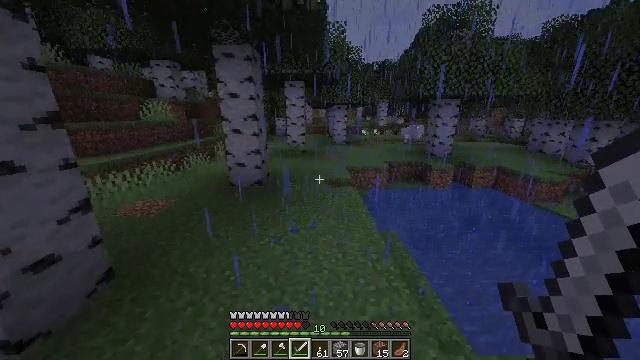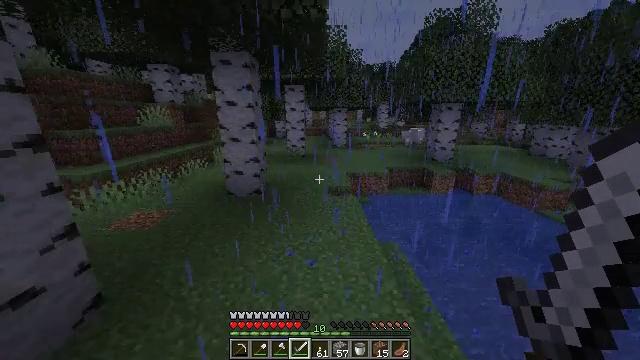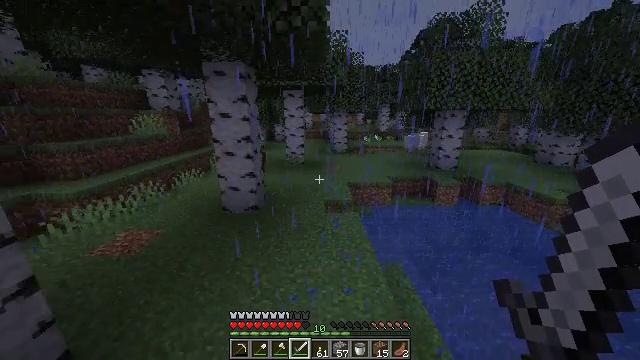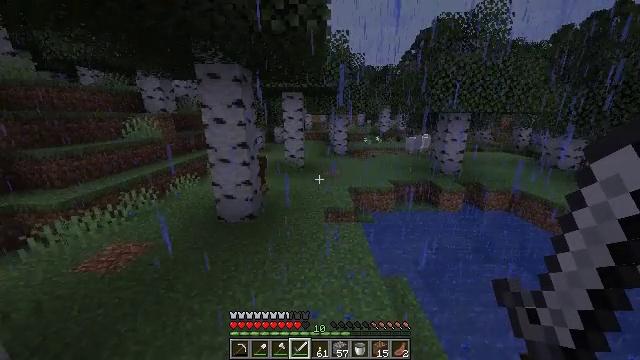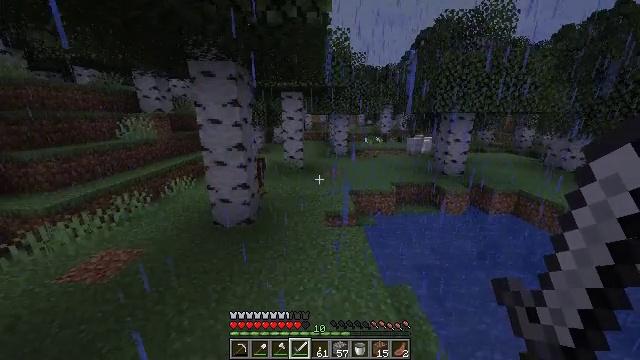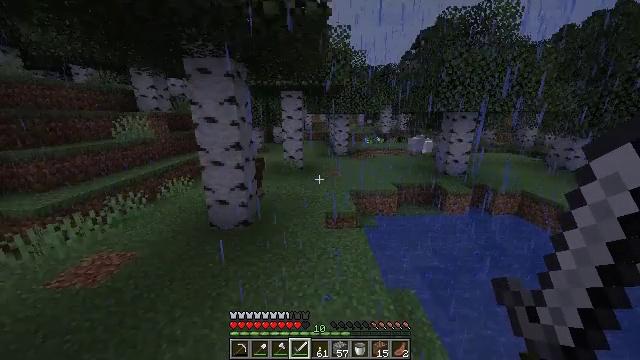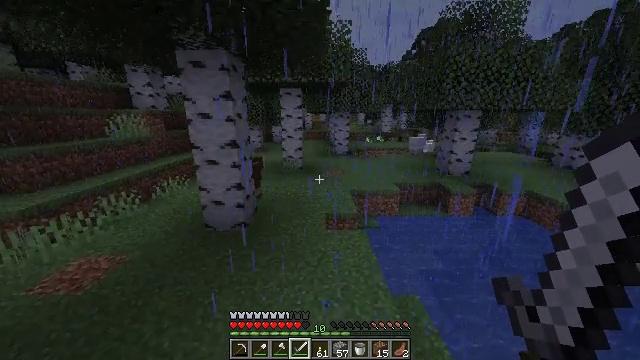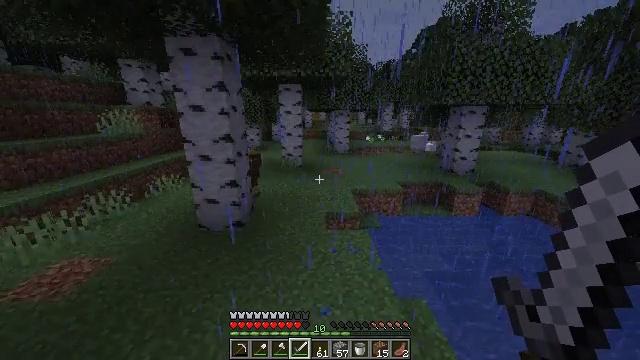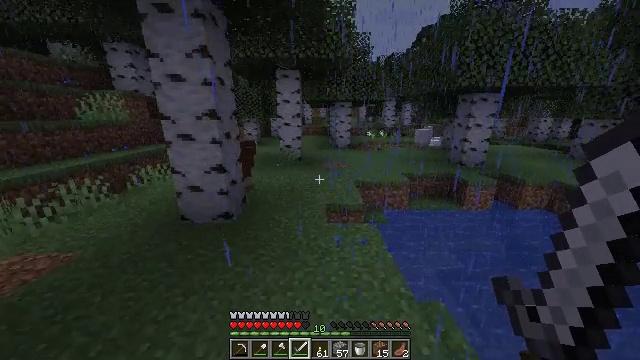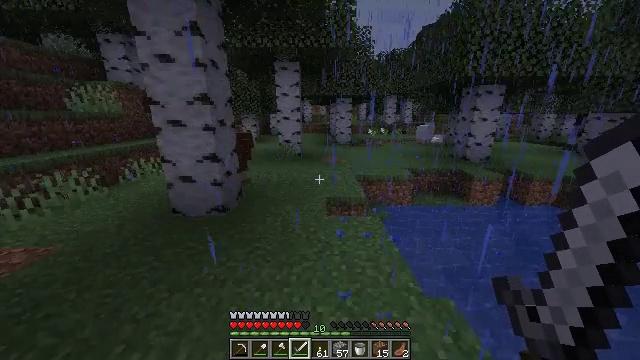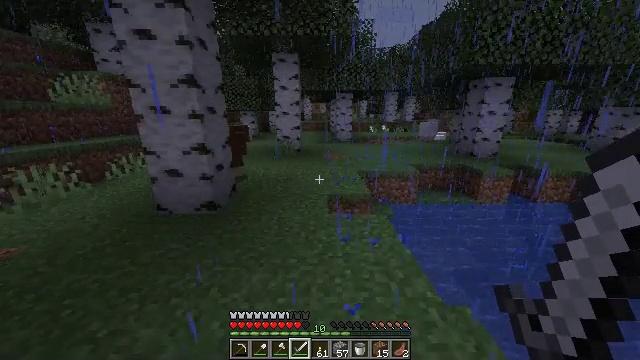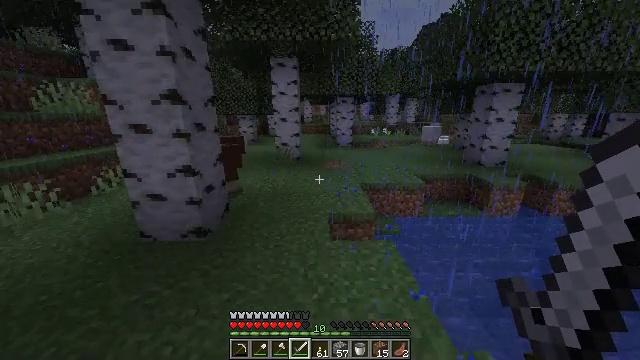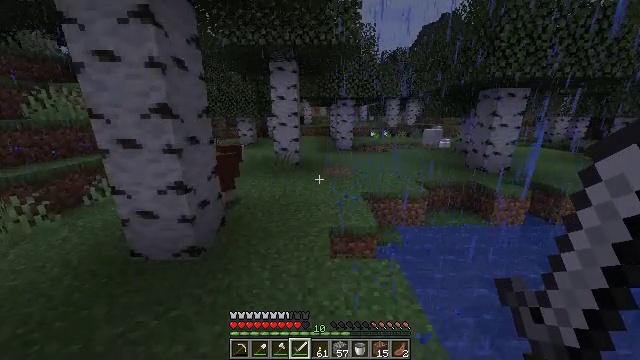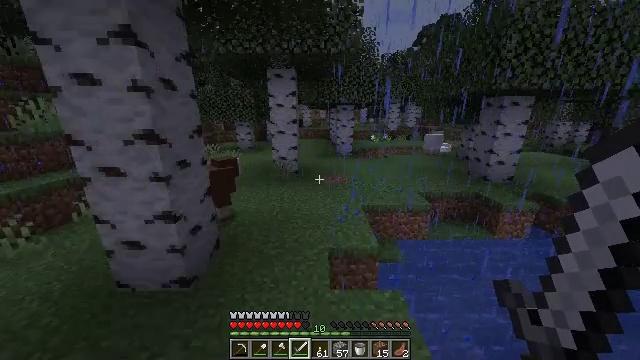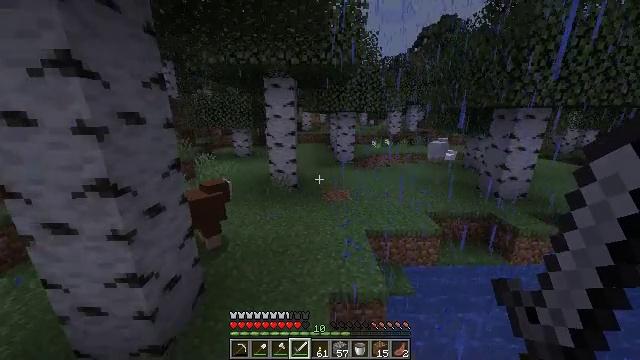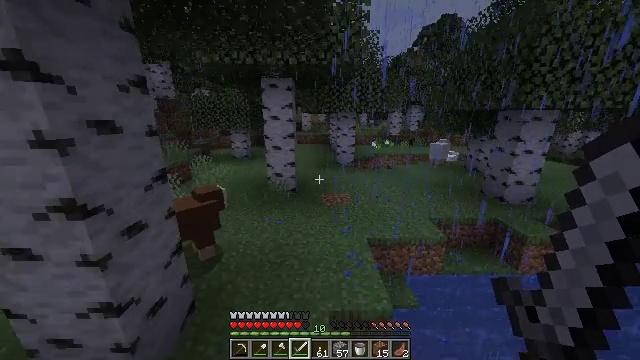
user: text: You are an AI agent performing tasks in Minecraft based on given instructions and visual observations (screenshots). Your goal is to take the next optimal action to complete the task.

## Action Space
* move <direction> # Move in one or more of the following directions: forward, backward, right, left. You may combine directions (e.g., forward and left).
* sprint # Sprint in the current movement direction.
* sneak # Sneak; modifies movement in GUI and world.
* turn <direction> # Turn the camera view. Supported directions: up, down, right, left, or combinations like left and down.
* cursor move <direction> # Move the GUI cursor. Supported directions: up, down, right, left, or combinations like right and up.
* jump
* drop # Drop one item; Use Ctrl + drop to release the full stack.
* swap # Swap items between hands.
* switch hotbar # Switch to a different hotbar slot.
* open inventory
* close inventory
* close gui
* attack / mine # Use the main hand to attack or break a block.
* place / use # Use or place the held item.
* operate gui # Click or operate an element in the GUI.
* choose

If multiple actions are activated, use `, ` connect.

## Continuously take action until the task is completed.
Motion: motion action
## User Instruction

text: Gather birch leaves using hands or shears.
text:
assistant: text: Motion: move forward, sprint, jump
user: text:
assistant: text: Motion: move forward, sprint, jump
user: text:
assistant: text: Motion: move forward, sprint, jump
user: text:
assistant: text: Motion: move forward, sprint, jump
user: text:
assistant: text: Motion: move forward, sprint, jump
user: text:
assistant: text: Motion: move forward, sprint, jump
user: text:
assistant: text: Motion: move forward, sprint, jump
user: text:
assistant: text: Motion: move forward, sprint, jump
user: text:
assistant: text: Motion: move forward, sprint, jump
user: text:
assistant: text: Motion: move forward, sprint, jump
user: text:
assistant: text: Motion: move forward, sprint, jump
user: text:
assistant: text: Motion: move forward, sprint, jump
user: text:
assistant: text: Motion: move forward, sprint, jump
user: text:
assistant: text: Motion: move forward, sprint, jump
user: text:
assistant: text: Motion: move forward, sprint, jump
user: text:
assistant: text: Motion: move forward, sprint, turn right, jump
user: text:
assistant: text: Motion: move forward, sprint, turn right, jump
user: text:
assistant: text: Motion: move forward, sprint, turn right, jump
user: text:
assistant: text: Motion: move forward, sprint, turn right, jump
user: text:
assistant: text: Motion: move forward, sprint, turn right, jump
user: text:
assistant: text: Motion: move forward, sprint, jump
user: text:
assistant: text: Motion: move forward, sprint, jump
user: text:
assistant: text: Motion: move forward, sprint, turn right, jump
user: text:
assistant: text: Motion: move forward, sprint, turn right and up, jump
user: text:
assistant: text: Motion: move forward, sprint, turn right and up, jump
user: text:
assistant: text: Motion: move forward, sprint, turn right, jump
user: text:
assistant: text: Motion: move forward, sprint, jump
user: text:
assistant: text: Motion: move forward, sprint, turn left, jump
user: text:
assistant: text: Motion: move forward, sprint, jump
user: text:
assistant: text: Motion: move forward, sprint, jump